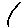
Label: fish